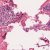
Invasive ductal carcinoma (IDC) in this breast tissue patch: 0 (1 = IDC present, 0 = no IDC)